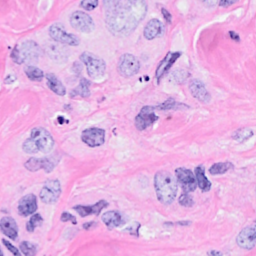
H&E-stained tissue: Breast